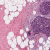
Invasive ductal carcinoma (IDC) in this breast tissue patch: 1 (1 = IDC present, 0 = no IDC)